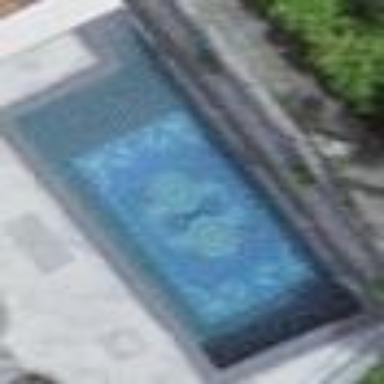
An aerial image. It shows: Swimming pool located in leisure land.